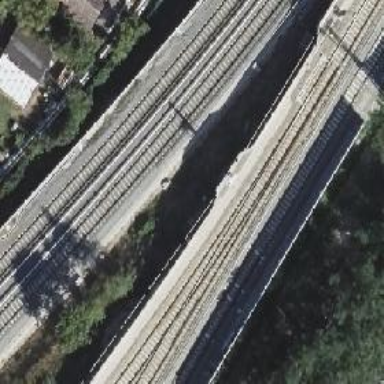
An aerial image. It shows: Railway track with contact lines for electrification.